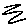
Label: zigzag